Question: Alright , heres the code
Heres Java file
'''
public class MainActivity extends Activity implements OnClickListener {
private String array1;
private String [] arraymain;
TextView tv1,tv2;
Button btn;
@Override
protected void onCreate(Bundle savedInstanceState) {
super.onCreate(savedInstanceState);
setContentView(R.layout.activity_main);
if (savedInstanceState == null) {
//getFragmentManager().beginTransaction()
// .add(R.id.container, new PlaceholderFragment()).commit();
}
tv1=(TextView)findViewById(R.id.maintv1);
tv2=(TextView)findViewById(R.id.maintv2);
btn=(Button)findViewById(R.id.mainbutton1);
btn.setOnClickListener(this);
}
@Override
public boolean onCreateOptionsMenu(Menu menu) {
// Inflate the menu; this adds items to the action bar if it is present.
getMenuInflater().inflate(R.menu.main, menu);
return true;
}
@Override
public boolean onOptionsItemSelected(MenuItem item) {
// Handle action bar item clicks here. The action bar will
// automatically handle clicks on the Home/Up button, so long
// as you specify a parent activity in AndroidManifest.xml.
int id = item.getItemId();
if (id == R.id.action_settings) {
return true;
}
return super.onOptionsItemSelected(item);
}
/**
* A placeholder fragment containing a simple view.
*/
public static class PlaceholderFragment extends Fragment {
public PlaceholderFragment() {
}
@Override
public View onCreateView(LayoutInflater inflater, ViewGroup container,
Bundle savedInstanceState) {
View rootView = inflater.inflate(R.layout.fragment_main, container,
false);
return rootView;
}
}
@Override
public void onClick(View v) {
// TODO Auto-generated method stub
}
'''
}
and heres the activity_main.xml
'''
<LinearLayout
xmlns:android="http://schemas.android.com/apk/res/android"
android:id="@+id/container"
android:layout_width="match_parent"
android:layout_height="match_parent"
android:orientation="vertical"
>
<TextView
android:id="@+id/maintv1"
android:layout_width="50dp"
android:layout_height="50dp"
android:text="Text here"
android:textSize="24dp"
/>
<TextView
android:id="@+id/maintv2"
android:layout_width="50dp"
android:layout_height="50dp"
android:text="Text here"
android:textSize="24dp"
/>
<Button
android:id="@+id/mainbutton1"
android:layout_width="200dp"
android:layout_height="wrap_content"
android:text="Click here"
/>
</LinearLayout>
'''
heres string.xml . the array contains key value pairs.
'''
<?xml version="1.0" encoding="utf-8"?>
<resources>
<string name="app_name">KeyValuePairDemo</string>
<string name="hello_world">Hello world!</string>
<string name="action_settings">Settings</string>
<string-array name="array1" >
<item name="a1">Hello</item>
<item name="a2">Hola</item>
<item name="a2">Helios</item>
</string-array>
</resources>
'''
and heres the image .

Now, what I need to do is,
When I click on the Button, It will cycle through array key-value pairs defined in strings.xml and will display key in textview1 and corresponding value in textview2.
If you know how to do it, please paste code here. Or may be give me instructions.
Thanks in advance
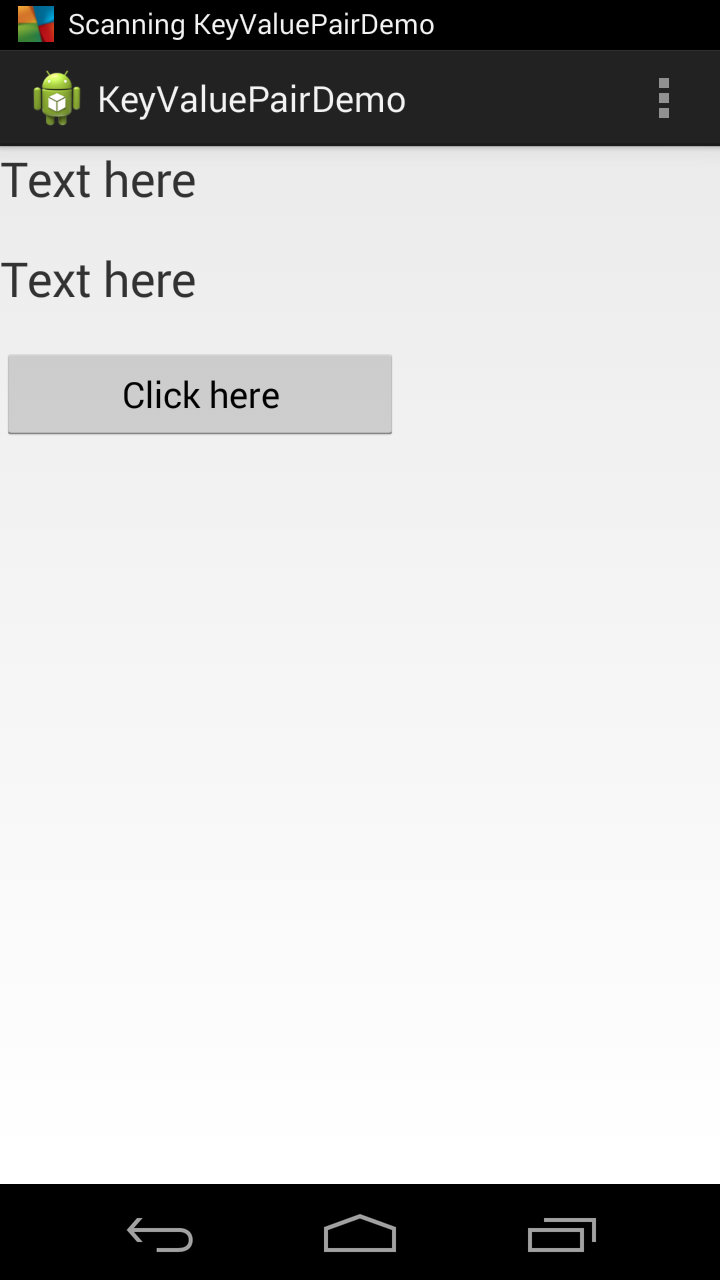
Answer: This is how you get the value from the defined in xml:
'''
String[] arrayXml= yourContext.getResources().getStringArray(R.array.my_array);
textView.setText(arrayXml[0]);//setText
'''